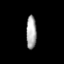
Tissue: lung
Cell type: Endothelial cells
Senescence score: 0.5685
Nuclear area (px): 336
Mean DAPI intensity: 166.396